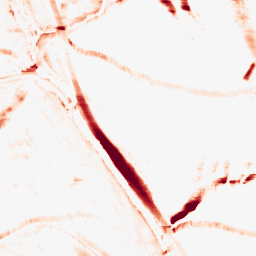
Category: morphological
Decomposition family: morphological_rect
Decomposition parameters: operation: opening
width: 20
height: 10
Upsampling method: bilinear
Upsampling parameters: scale: 4
Upsampling scale: 4